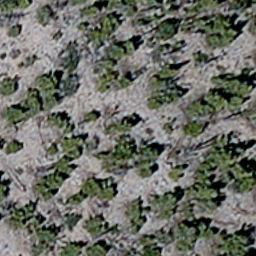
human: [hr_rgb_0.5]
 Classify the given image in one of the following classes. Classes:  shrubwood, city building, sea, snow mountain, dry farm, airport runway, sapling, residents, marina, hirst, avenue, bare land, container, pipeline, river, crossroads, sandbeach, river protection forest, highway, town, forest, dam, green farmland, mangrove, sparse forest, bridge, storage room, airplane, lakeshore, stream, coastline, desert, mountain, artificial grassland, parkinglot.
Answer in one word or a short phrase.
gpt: sparse forest